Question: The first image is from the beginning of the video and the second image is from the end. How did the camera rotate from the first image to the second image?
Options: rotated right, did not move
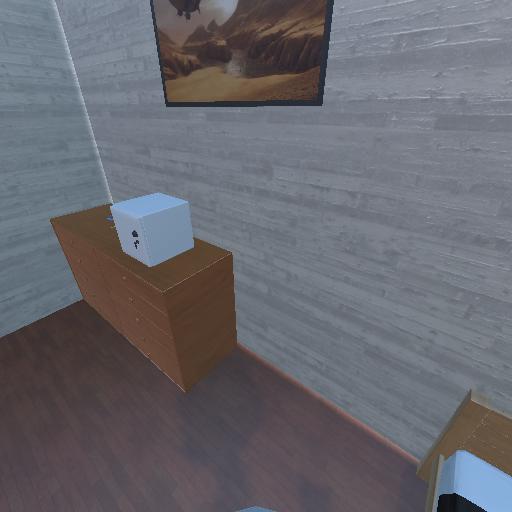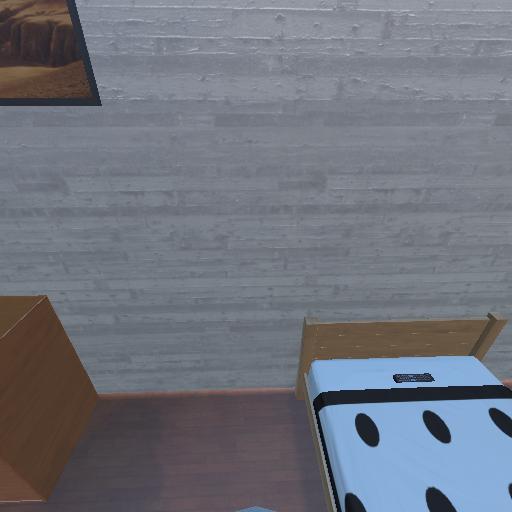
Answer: rotated right